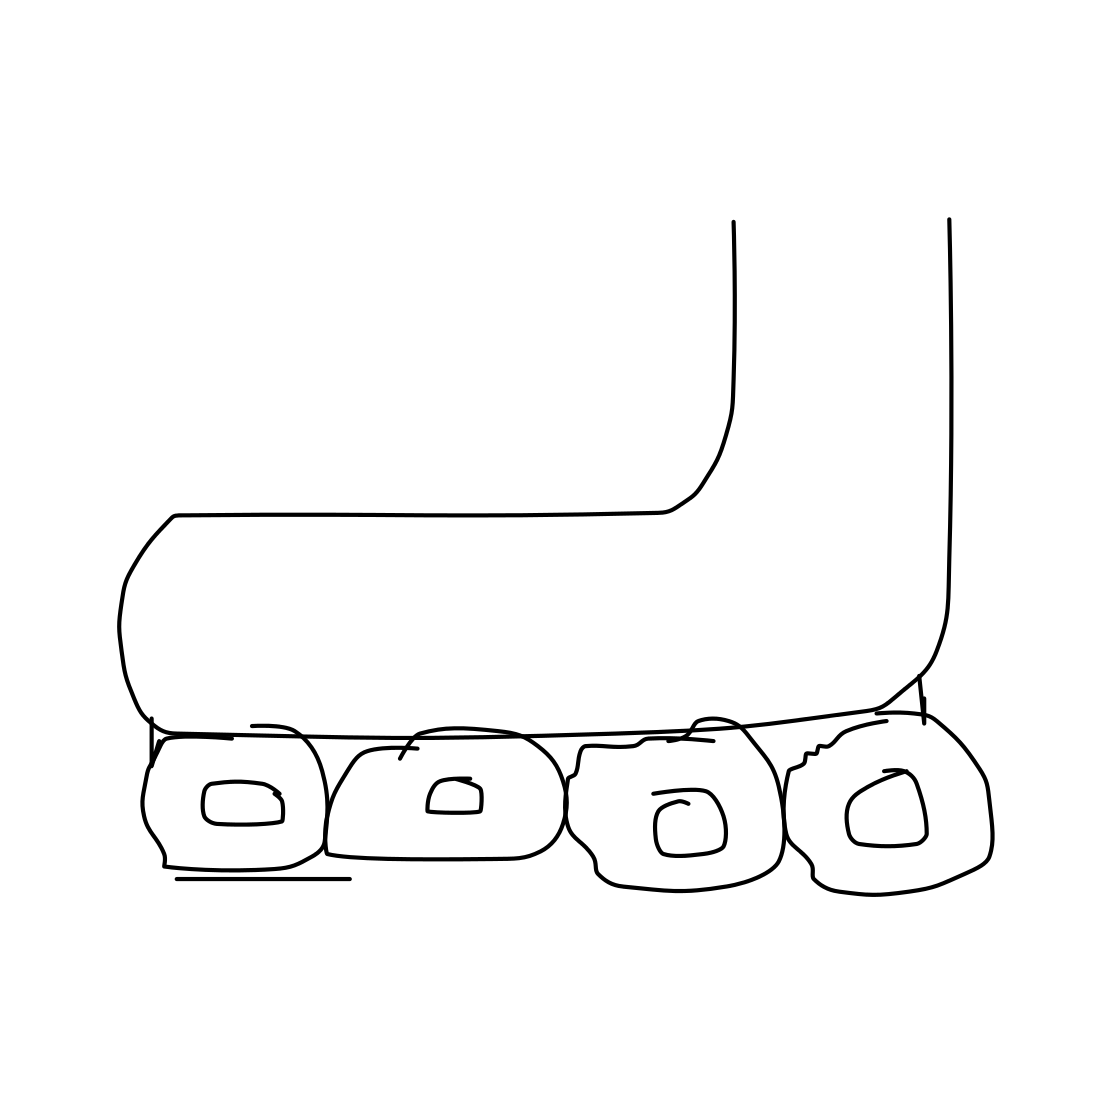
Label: rollerblades